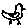
Label: bird